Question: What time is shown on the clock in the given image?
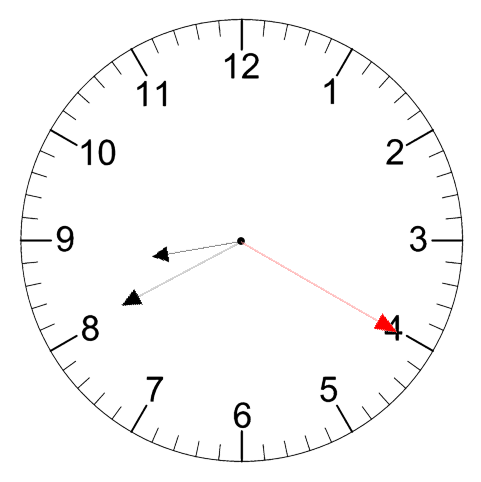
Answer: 08:40:20